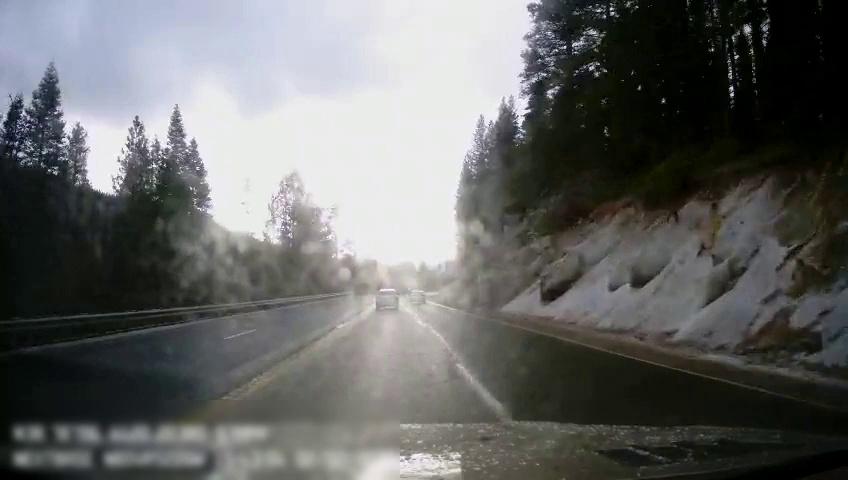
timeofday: Day
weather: Cloudy
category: Drivable Space
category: Vehicles | Car
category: Vehicles | Car
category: Lanes | Current Lane
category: Lanes | Current Lane
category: Lanes | Opposite Lane
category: Lanes | Current Lane
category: Lanes | Opposite Lane